Question: How come when using a YUI tree using 'TaskNode' (illustrated below) my listener on 'labelClick' isn't called, while it is called if I create the same tree with 'TextNode'?

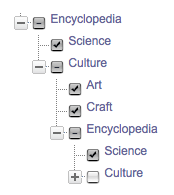
Answer: This is most likely something that used to work. The <URL>'. Specifically, replace:
'''
sb[sb.length] = ' onclick="return ' + getNode + '.onLabelClick(' + getNode +')"';
'''
With:
'''
sb[sb.length] = ' onclick="' + getNode + '.tree.fireEvent('labelClick',' + getNode +'); return false;"';
'''